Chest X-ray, AP view. Patient: 25 years old, sex M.
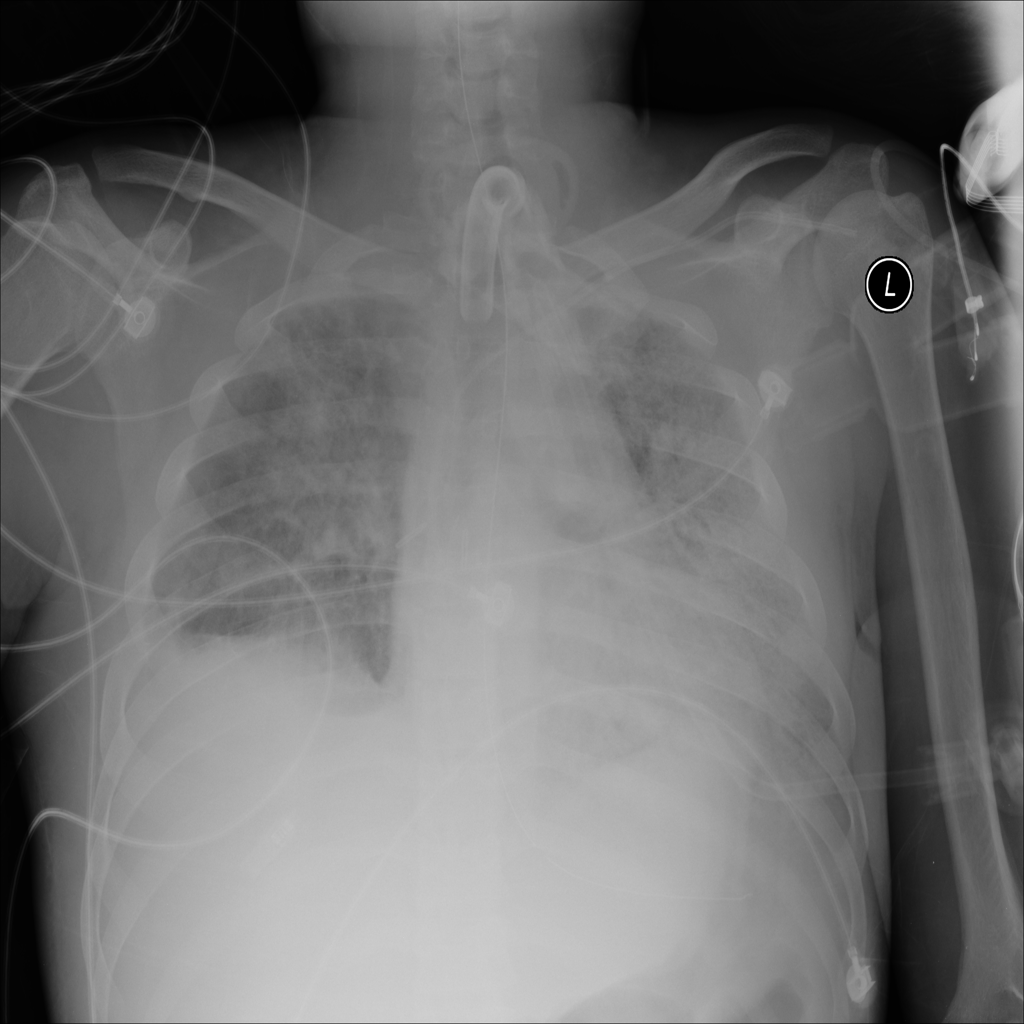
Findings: Infiltration